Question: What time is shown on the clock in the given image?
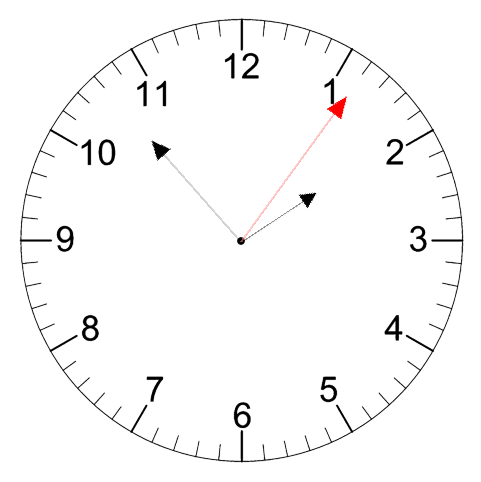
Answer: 01:53:06